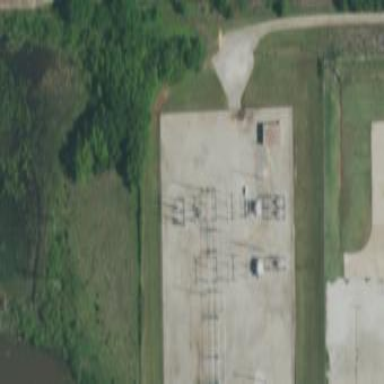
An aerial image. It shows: Power substation.